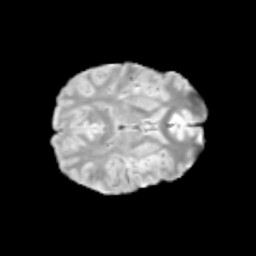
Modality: T2w
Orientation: axial
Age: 12
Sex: male
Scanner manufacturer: siemens
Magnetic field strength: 3 T
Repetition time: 3.8 s
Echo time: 0.07 s